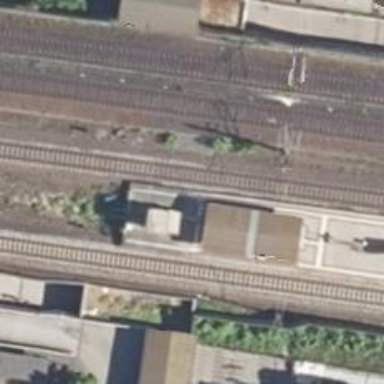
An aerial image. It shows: Close-up of railway platform edge.